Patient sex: M
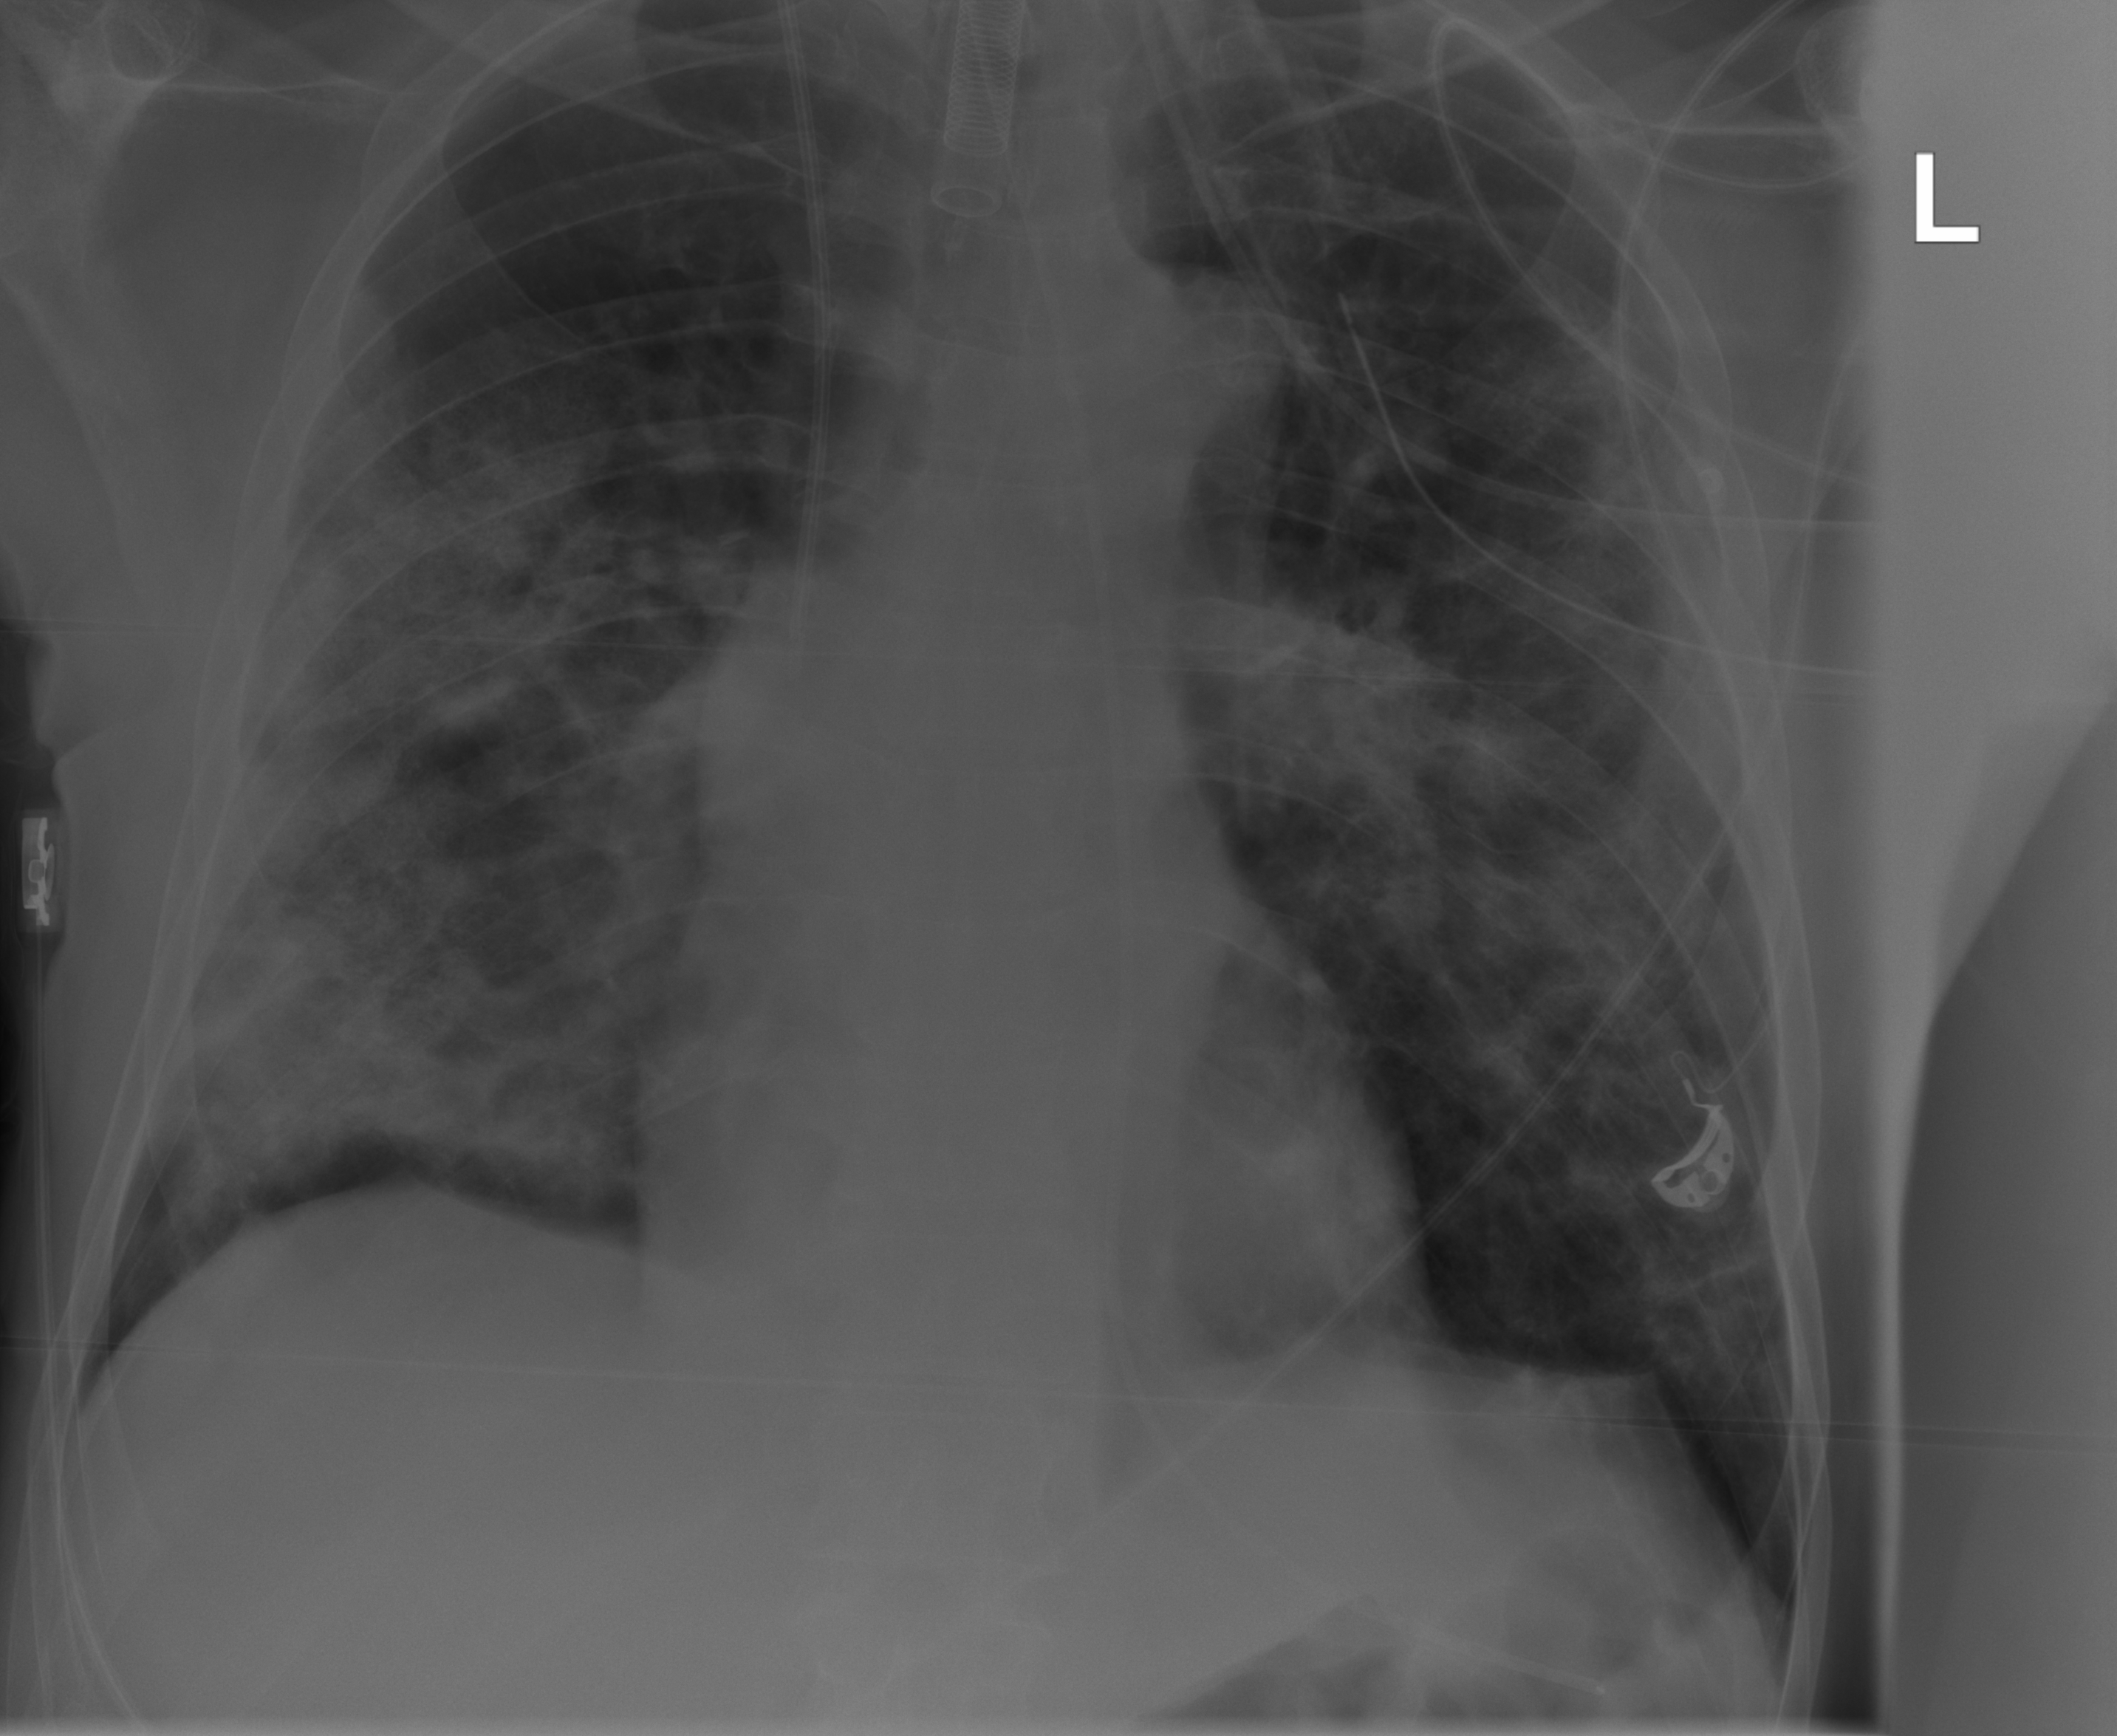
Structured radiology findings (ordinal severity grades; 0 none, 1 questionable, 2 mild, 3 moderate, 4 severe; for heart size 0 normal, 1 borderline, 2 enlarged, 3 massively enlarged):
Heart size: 0
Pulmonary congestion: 0
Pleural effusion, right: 0
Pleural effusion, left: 0
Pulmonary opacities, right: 3
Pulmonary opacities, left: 3
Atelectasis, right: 3
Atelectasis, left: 2